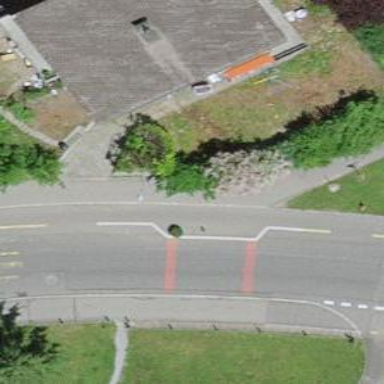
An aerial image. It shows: Unmarked crossing with traffic choker.